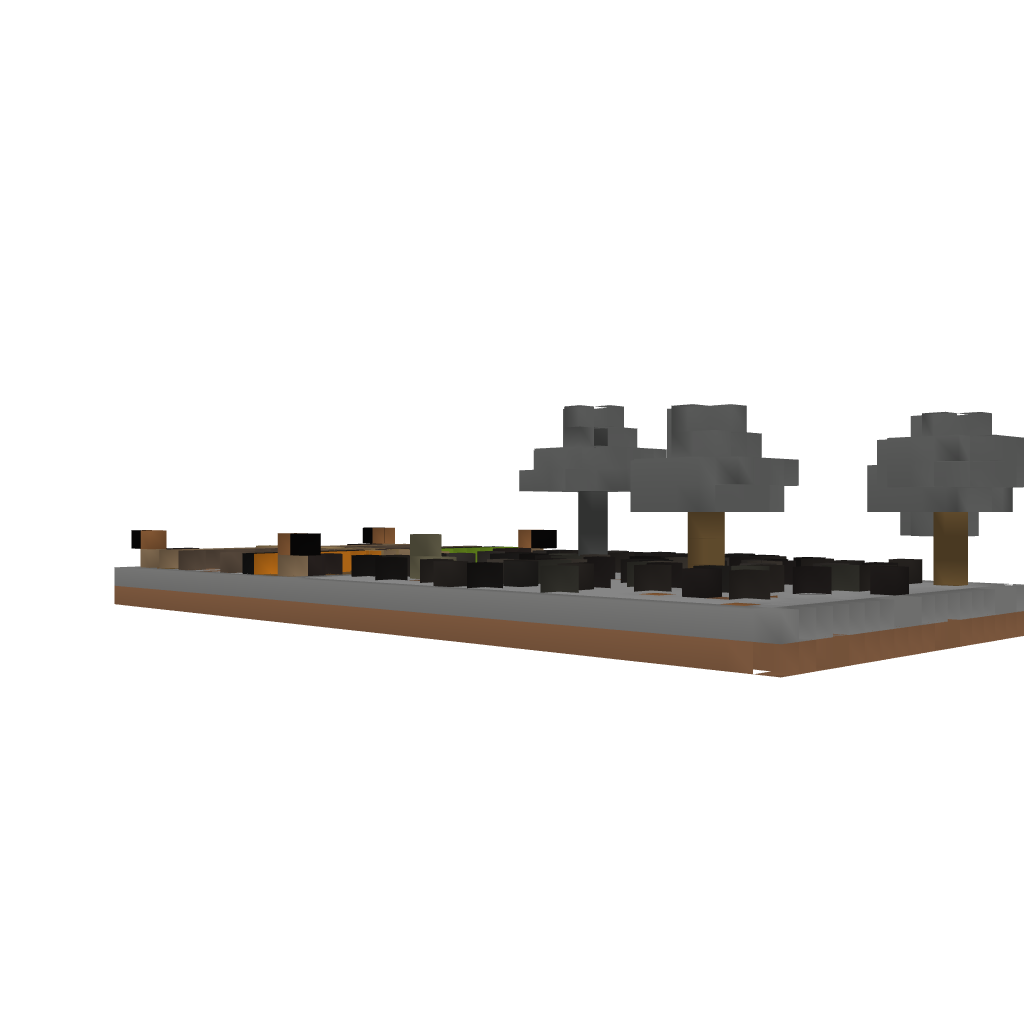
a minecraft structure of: medival veg/flower garden